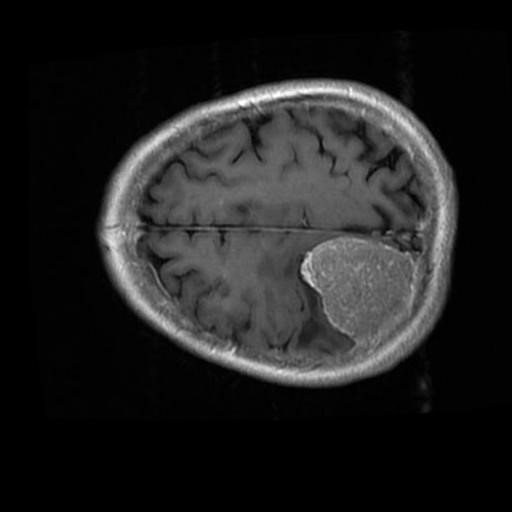
Label: brain_menin